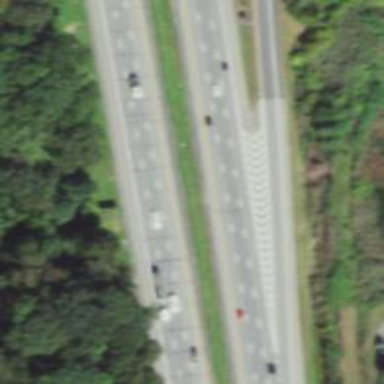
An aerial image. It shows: Asphalt motorway.